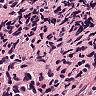
Metastatic tissue present: yes